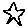
Label: star